Interaction volume radius: 5 \u00c5
Interaction volume height: 15 \u00c5
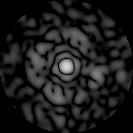
Disorder parameter: 0.8711